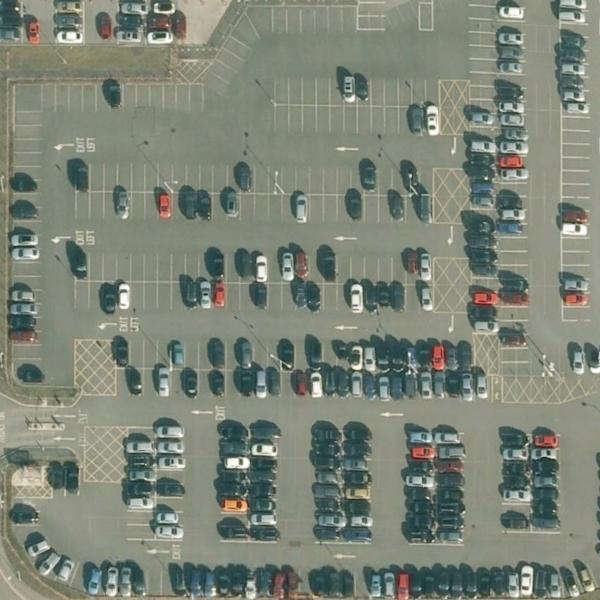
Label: Parking